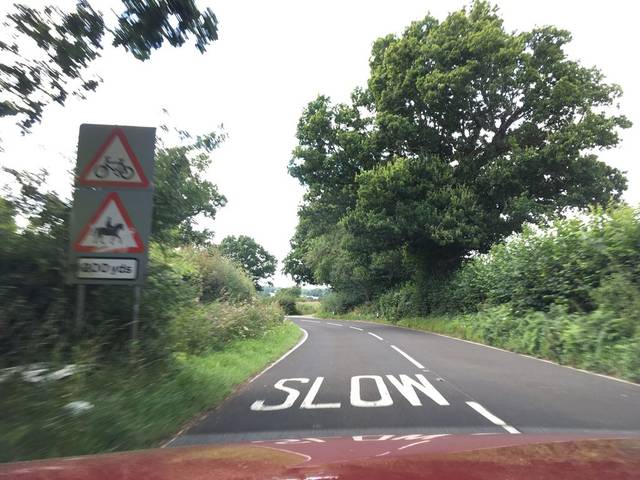
Region: United Kingdom
Coordinates: 51.112, 0.1642